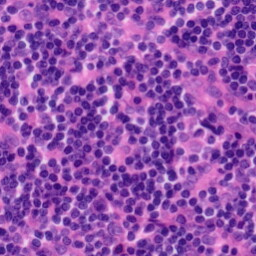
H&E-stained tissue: Tonsil